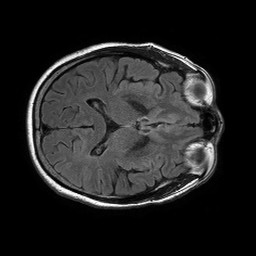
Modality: FLAIR
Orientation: axial
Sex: male
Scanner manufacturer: philips
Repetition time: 11 s
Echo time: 0.125 s